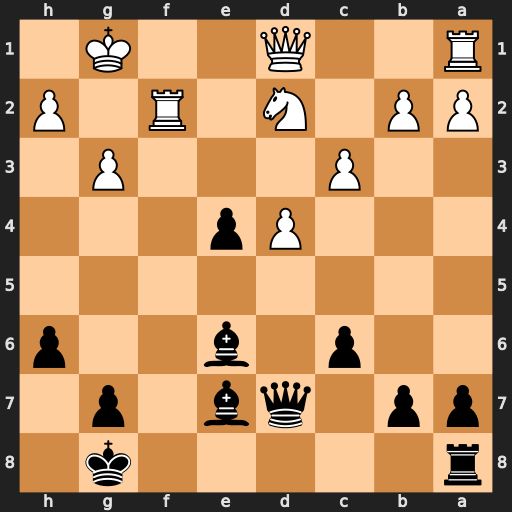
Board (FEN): r5k1/pp1qb1p1/2p1b2p/8/3Pp3/2P3P1/PP1N1R1P/R2Q2K1
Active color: b
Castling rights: -
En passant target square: -
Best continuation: e3 Re2 exd2